Question: I have designed scheduler with unitsview, weekview and monthview,
I have a seperate list of customersname which is displayed on a listbox.
I got struck here.
Now on the weekview, I want each of the customers information to get displayed in the that particular week.
i.e(check image attached) If i click customer1 , I want all the appointments by that customers on that week to get displayed on weekview. If i click customer2, I want appointments of that customer2 on the weekview at the week.Is this possible using weekview? If not, how to implement this? Please help.

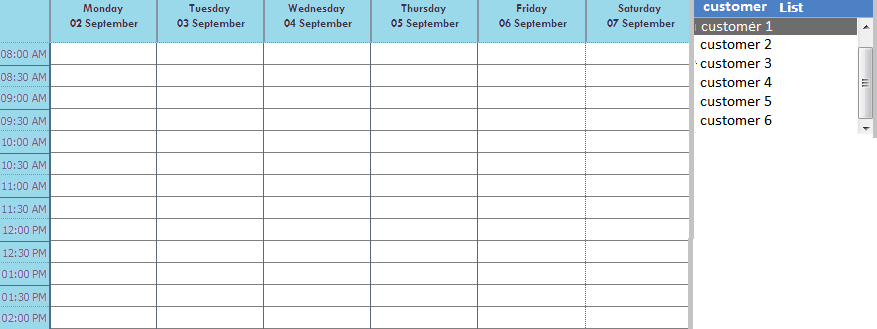
Answer: You can set a filter function for a particular scheduler view and make this dependent on your list of customers. <URL>
This technique can be used regardless of the view you are using.